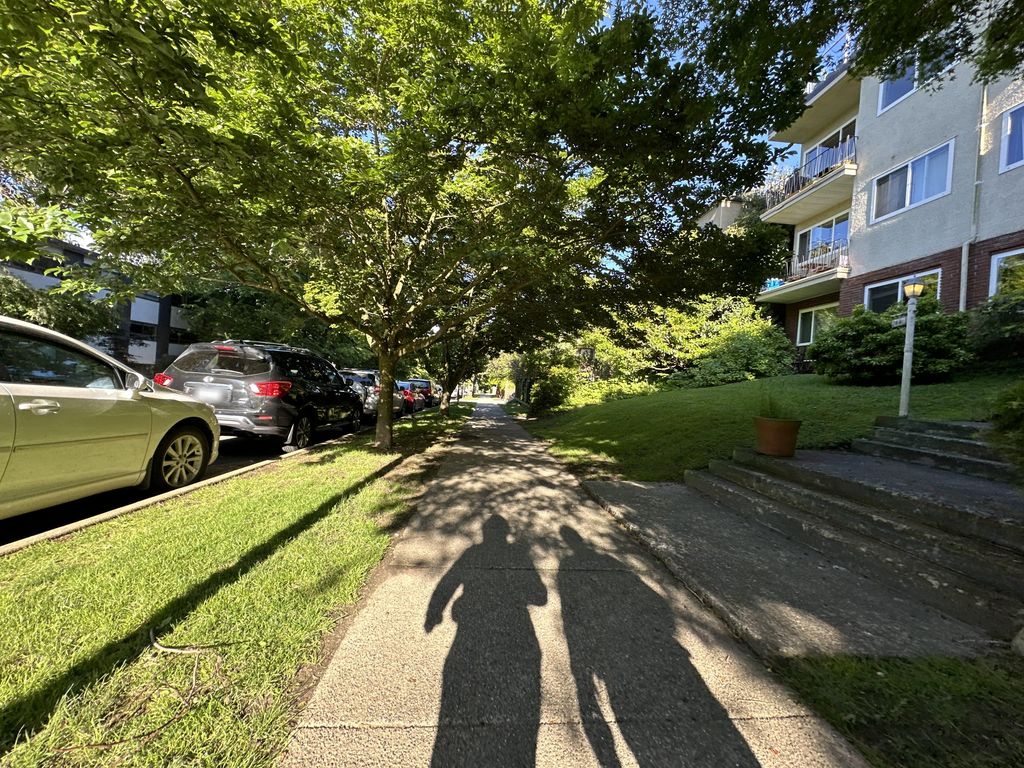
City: vancouver